Aerial crown-view tile of a tropical tree (Barro Colorado Island, Panama), acquired 20241014:
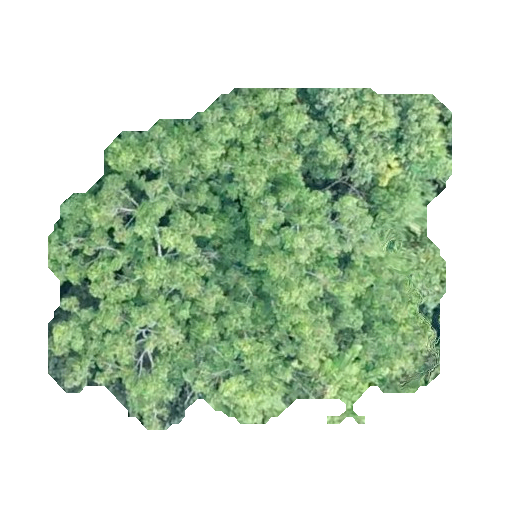
Species: Guatteria lucens
GBIF accepted scientific name: Guatteria lucens
Crown area: 172.676 m²